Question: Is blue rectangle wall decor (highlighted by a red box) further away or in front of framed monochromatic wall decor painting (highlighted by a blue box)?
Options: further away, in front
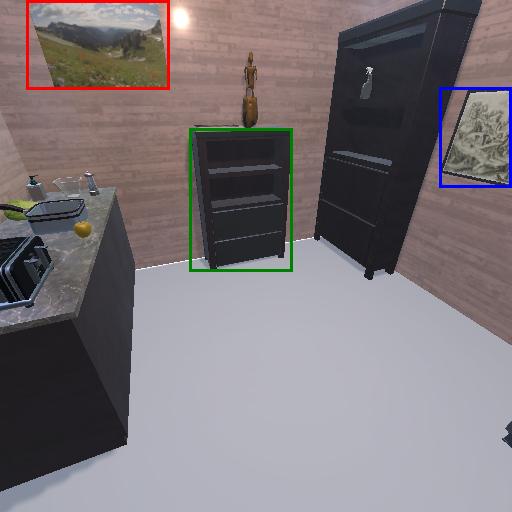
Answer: further away